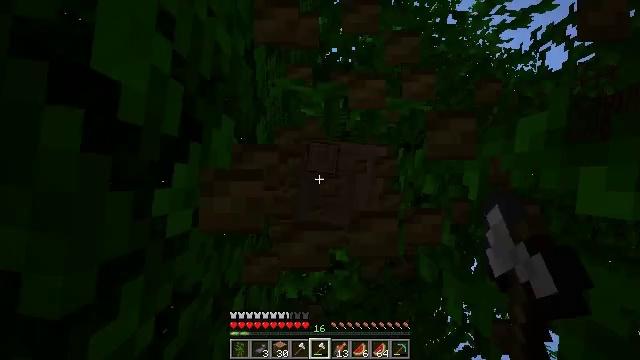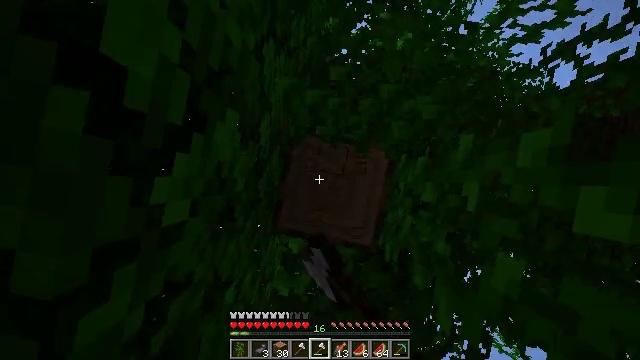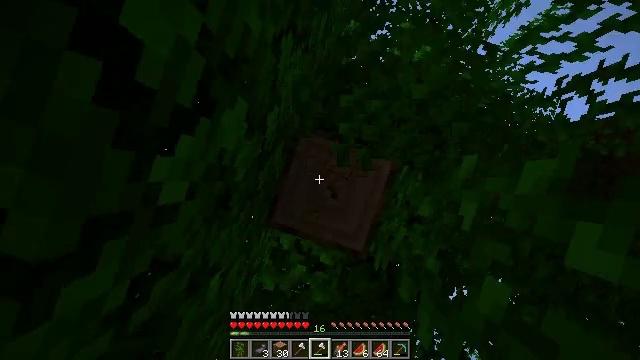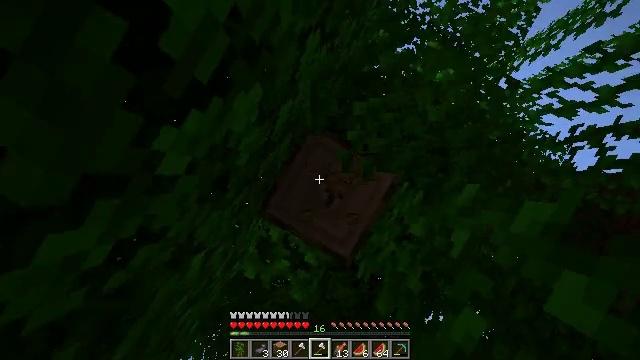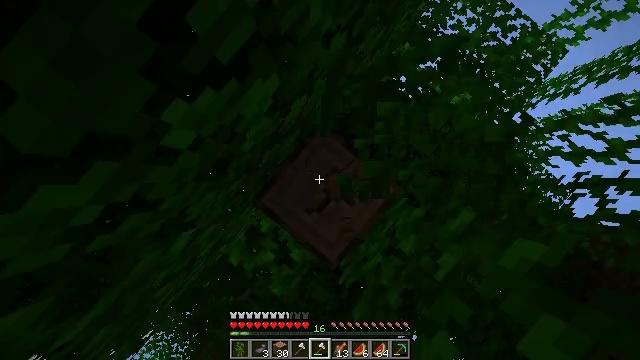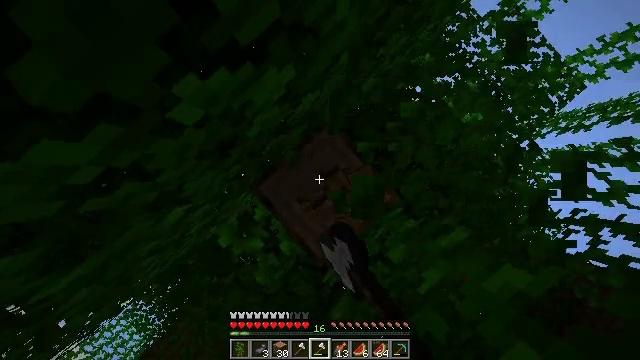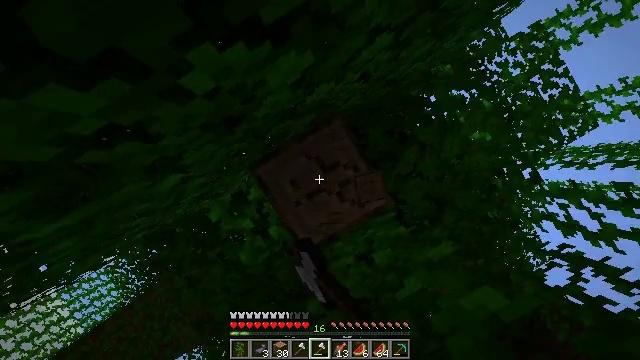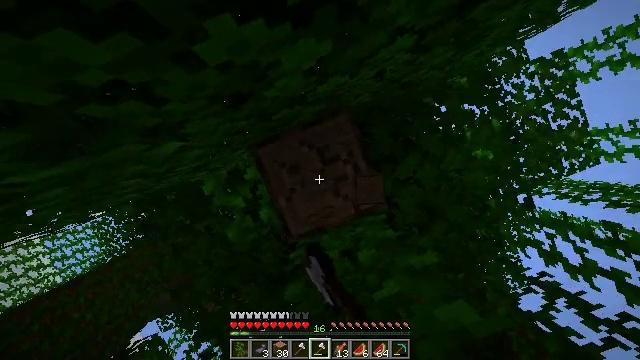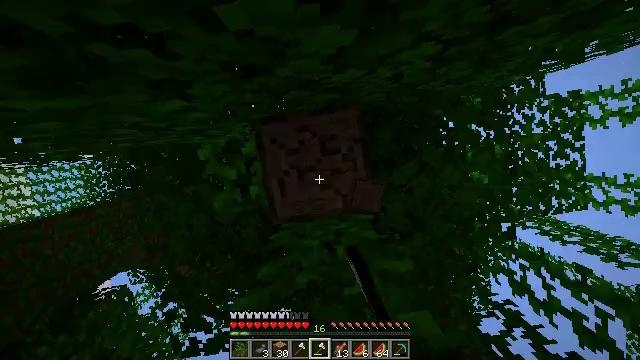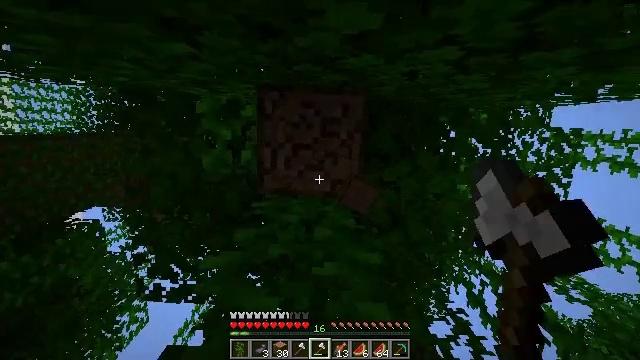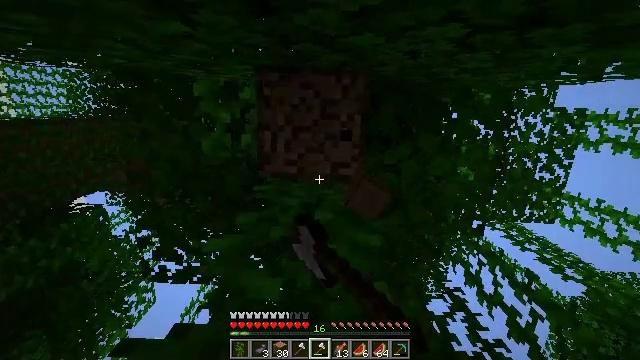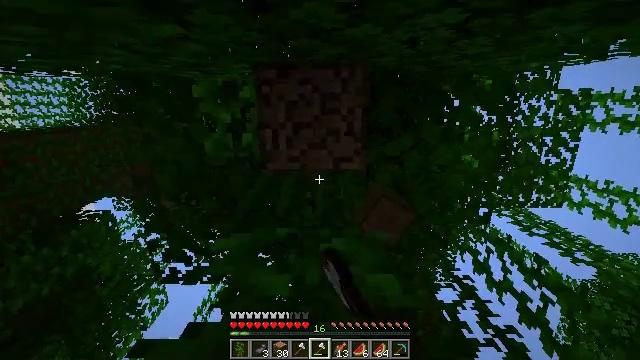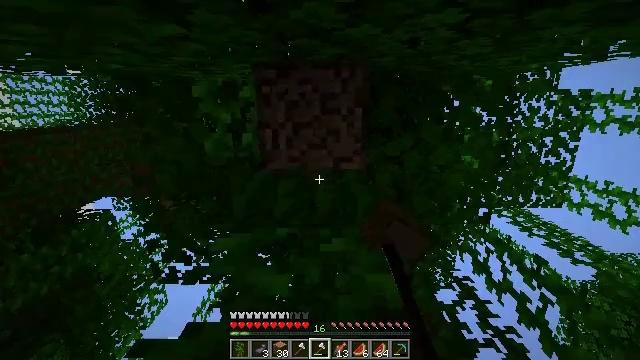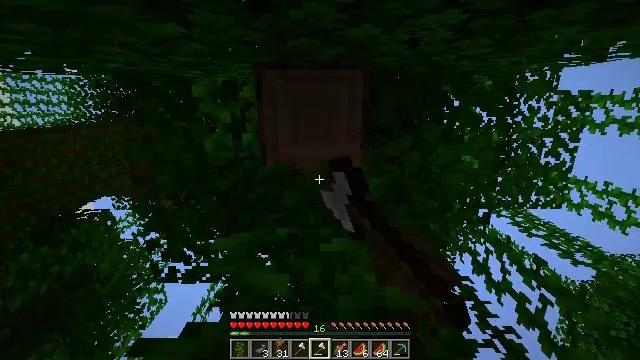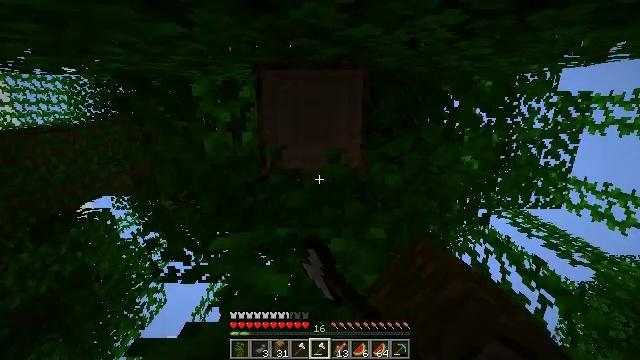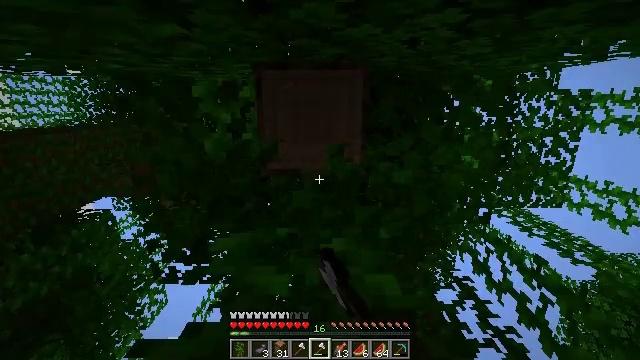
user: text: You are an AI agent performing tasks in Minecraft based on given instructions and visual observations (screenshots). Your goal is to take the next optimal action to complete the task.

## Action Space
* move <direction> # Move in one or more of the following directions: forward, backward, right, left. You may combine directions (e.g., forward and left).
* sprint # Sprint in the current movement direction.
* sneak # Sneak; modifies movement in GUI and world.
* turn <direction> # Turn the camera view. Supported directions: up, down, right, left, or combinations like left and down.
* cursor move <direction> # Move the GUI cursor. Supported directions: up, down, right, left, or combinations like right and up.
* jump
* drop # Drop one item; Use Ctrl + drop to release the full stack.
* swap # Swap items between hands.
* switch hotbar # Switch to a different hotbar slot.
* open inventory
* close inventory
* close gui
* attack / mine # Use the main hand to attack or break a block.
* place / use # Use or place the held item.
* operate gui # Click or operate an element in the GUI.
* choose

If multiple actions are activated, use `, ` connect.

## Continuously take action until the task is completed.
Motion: motion action
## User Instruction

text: Retrieve vines from walls or cliffs.
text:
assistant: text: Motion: turn right, attack / mine
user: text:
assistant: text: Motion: turn right, attack / mine
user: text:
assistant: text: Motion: turn right, attack / mine
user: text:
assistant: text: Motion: turn right, attack / mine
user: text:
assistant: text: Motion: turn right, attack / mine
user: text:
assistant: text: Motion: turn right and down, attack / mine
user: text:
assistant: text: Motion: turn right and down, attack / mine
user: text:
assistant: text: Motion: turn right and down, attack / mine
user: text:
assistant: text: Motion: turn right and down, attack / mine
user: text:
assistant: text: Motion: turn down, attack / mine
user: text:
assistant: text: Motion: turn left and down, attack / mine
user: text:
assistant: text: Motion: attack / mine
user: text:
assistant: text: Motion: attack / mine
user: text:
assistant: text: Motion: attack / mine
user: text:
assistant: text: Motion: attack / mine
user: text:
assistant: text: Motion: attack / mine
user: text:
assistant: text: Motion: attack / mine